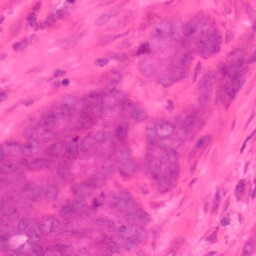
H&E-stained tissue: Colon